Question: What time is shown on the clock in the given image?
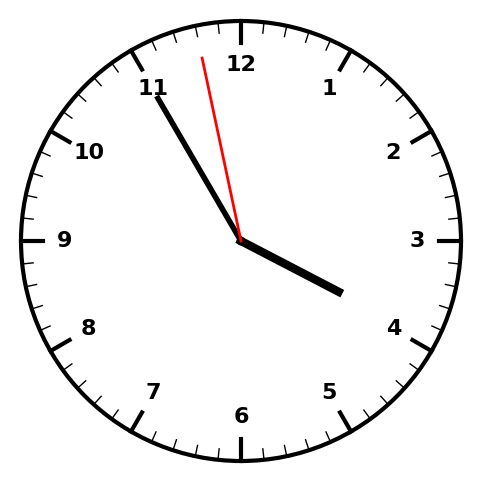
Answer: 03:54:58